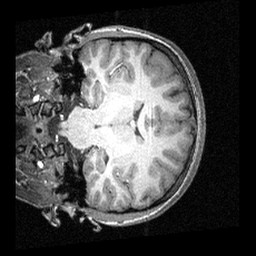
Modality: T1w
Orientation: coronal
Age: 16
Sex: female